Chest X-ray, AP view. Patient: 55 years old, sex M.
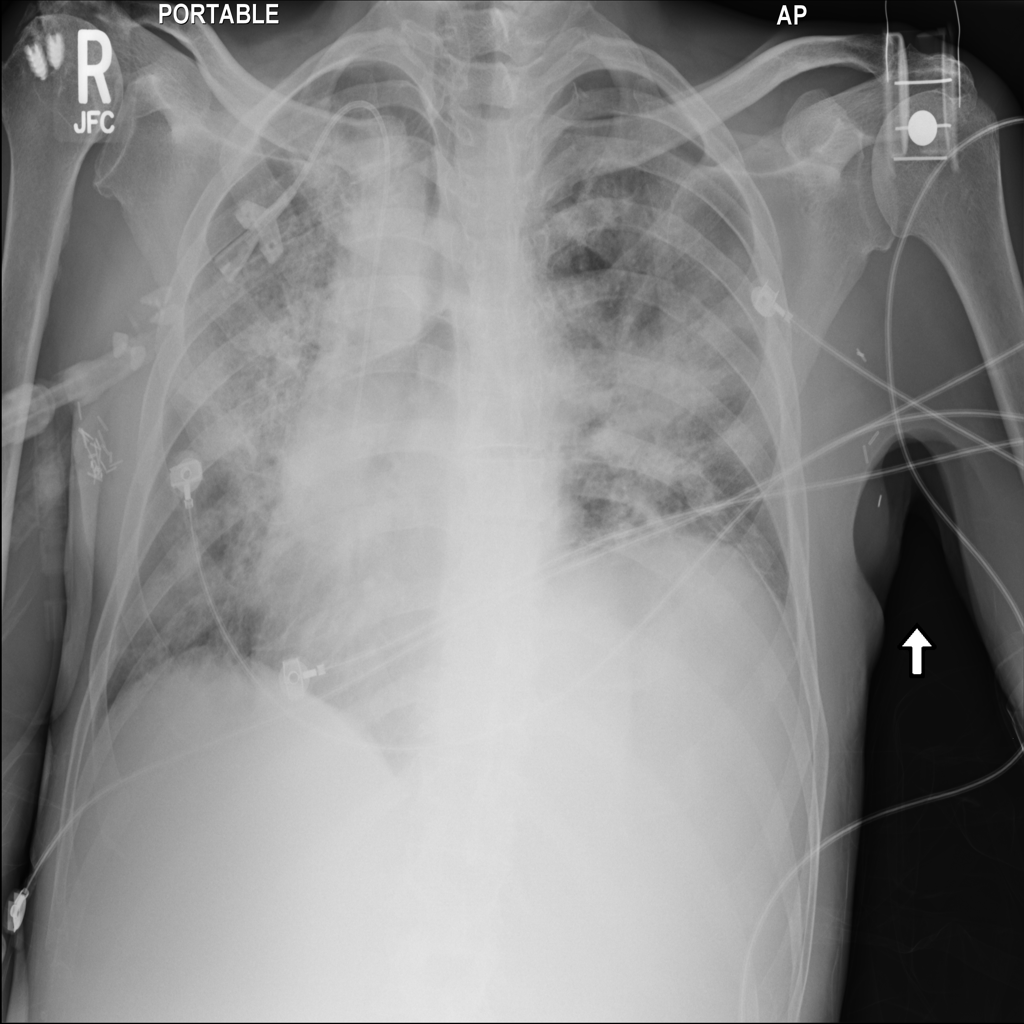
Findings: Infiltration